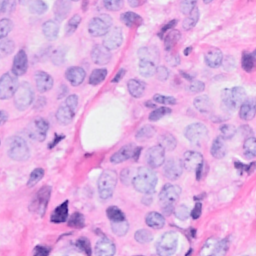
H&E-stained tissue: Breast